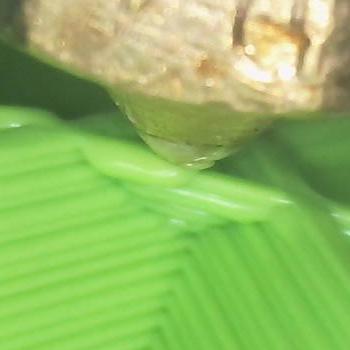
Flow rate: 267%